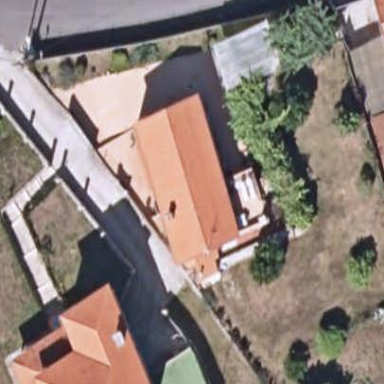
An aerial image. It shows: Simple house.